Brain MRI, t2w sequence, axial 2D slice.
Patient: age 52, sex F, weight 75 kg, height 1.65 m
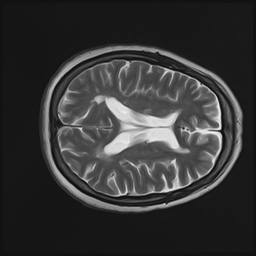